Interaction volume radius: 5 \u00c5
Interaction volume height: 20 \u00c5
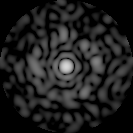
Disorder parameter: 0.8687